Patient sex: M
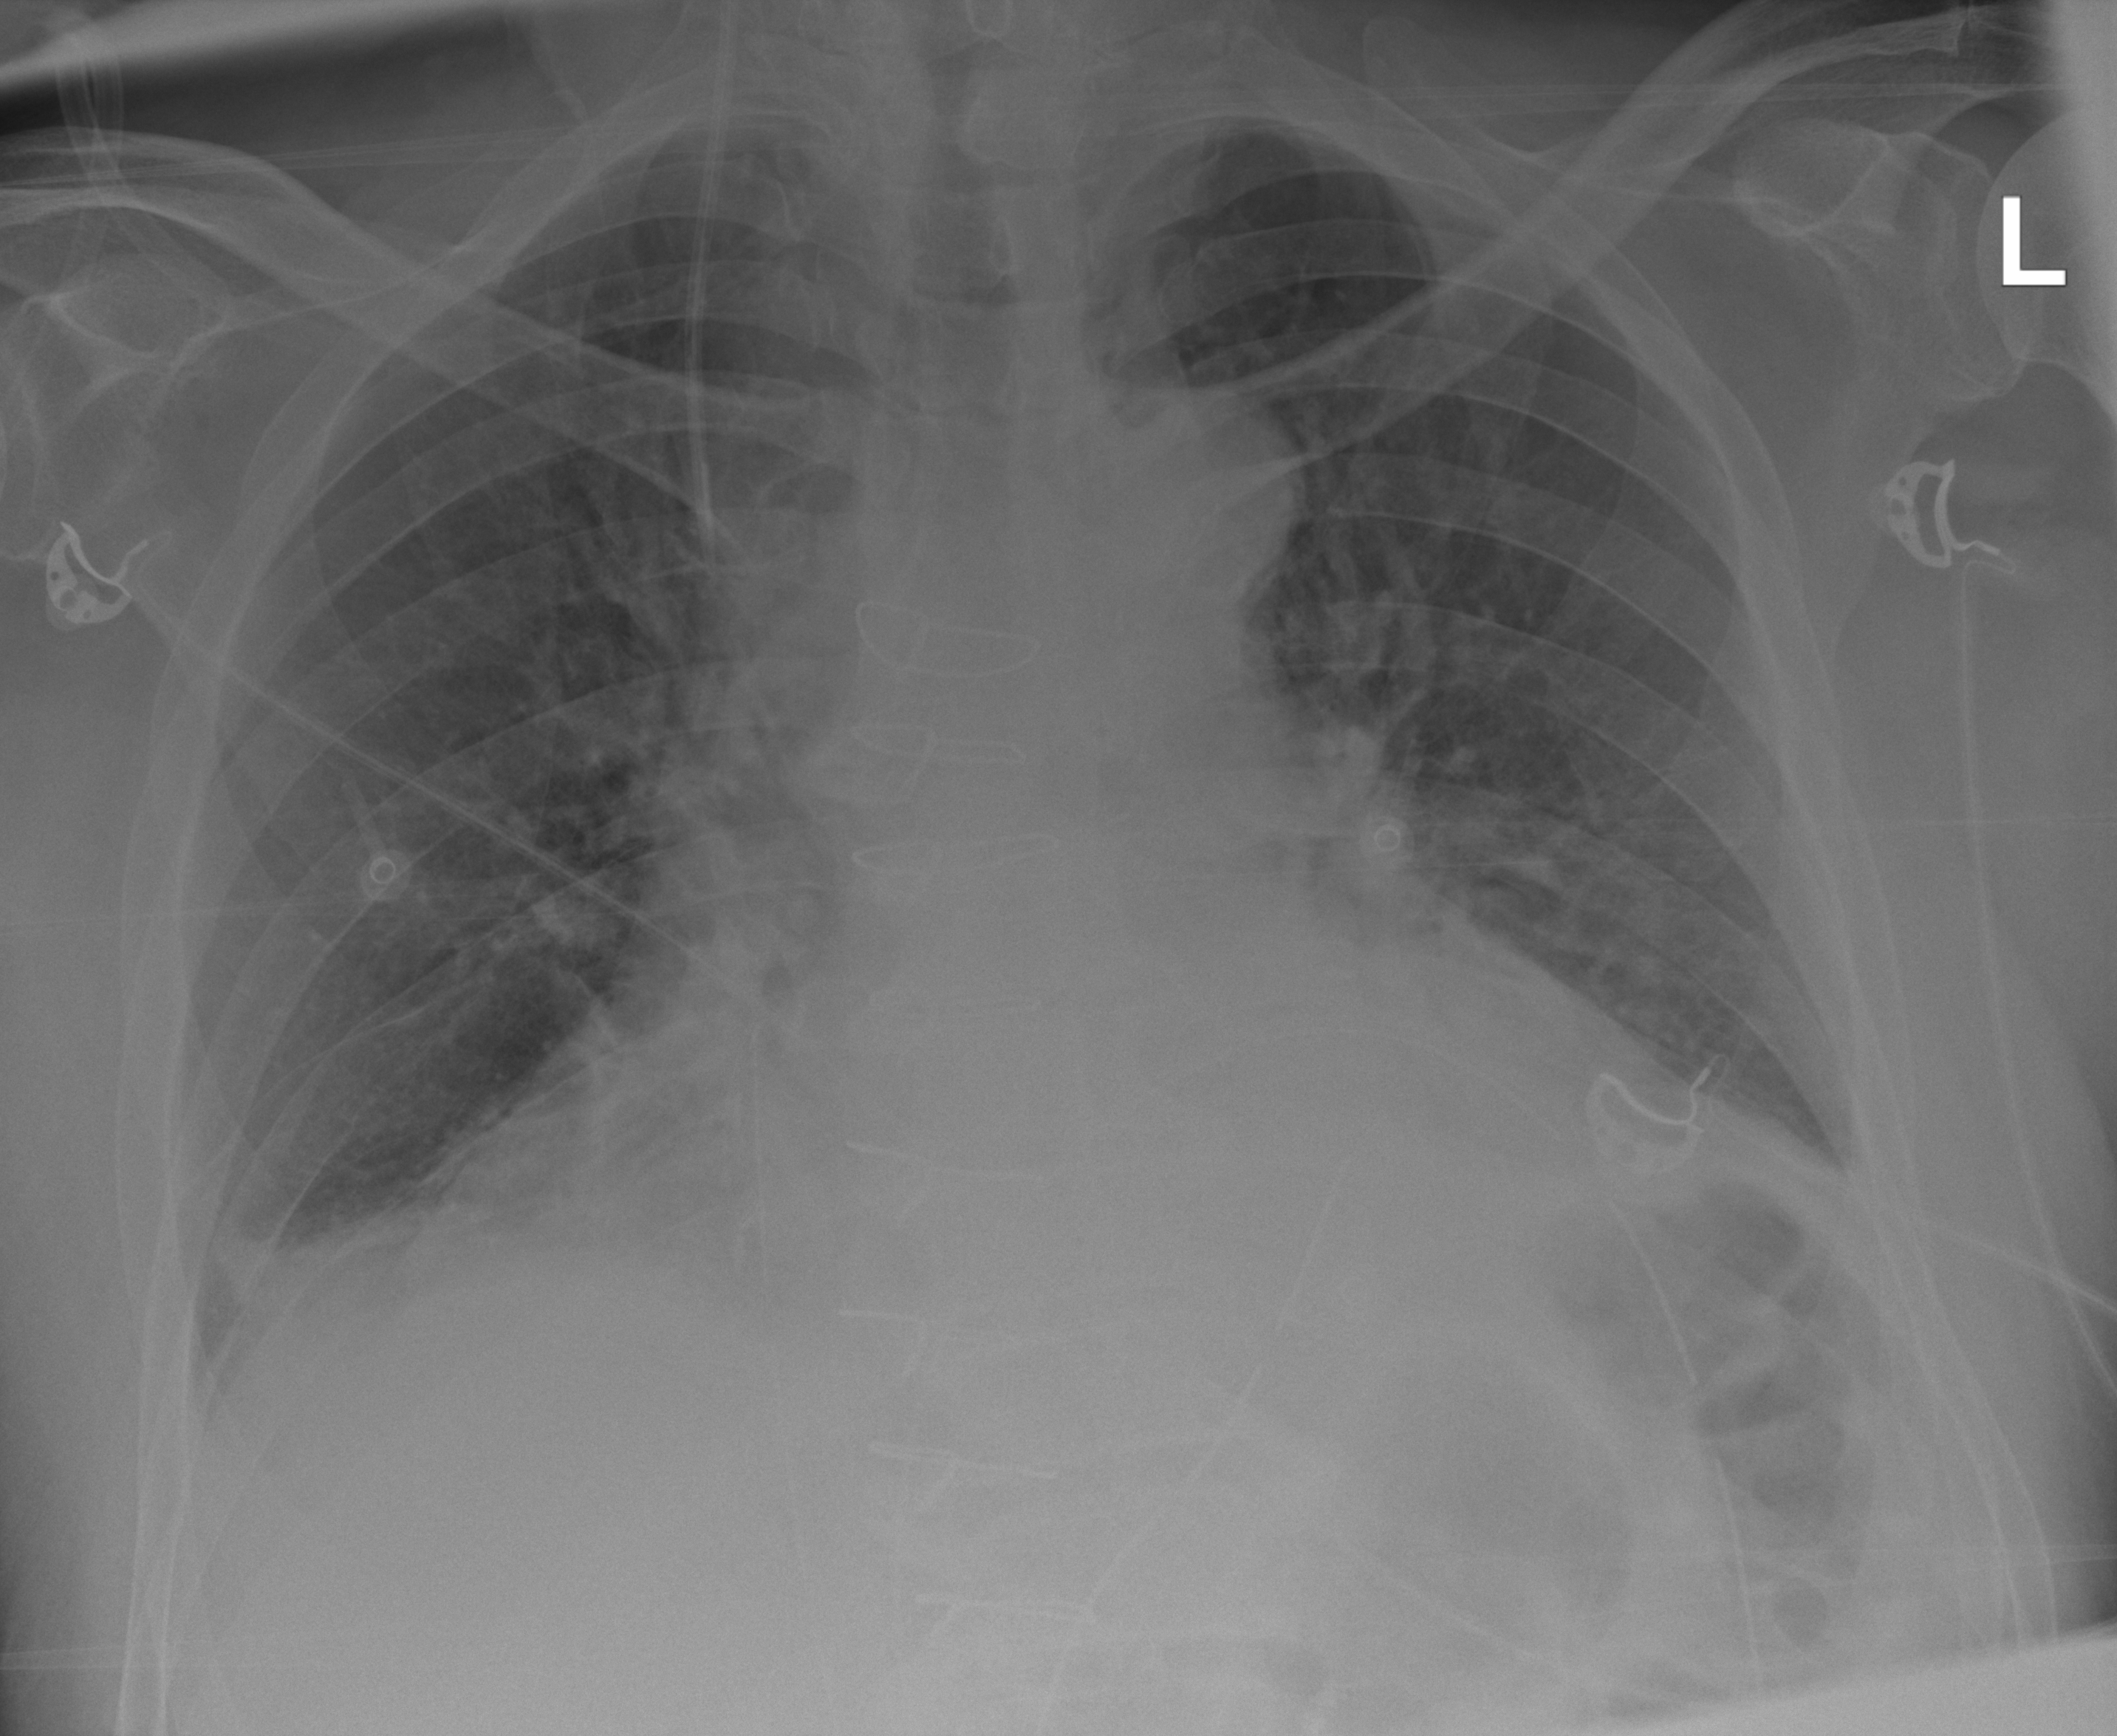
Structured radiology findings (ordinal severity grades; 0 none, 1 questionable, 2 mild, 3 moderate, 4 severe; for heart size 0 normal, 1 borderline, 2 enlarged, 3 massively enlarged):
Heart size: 3
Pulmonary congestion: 2
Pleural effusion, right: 1
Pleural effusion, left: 1
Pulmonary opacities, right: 0
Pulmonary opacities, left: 0
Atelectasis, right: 2
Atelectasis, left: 2